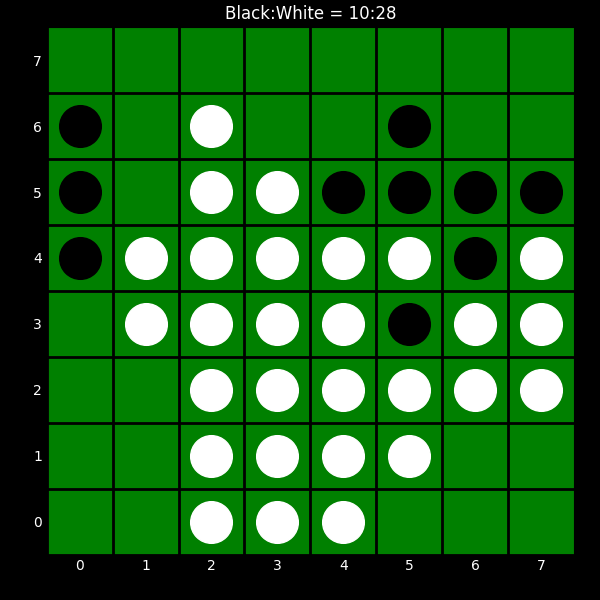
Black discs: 10
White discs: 28